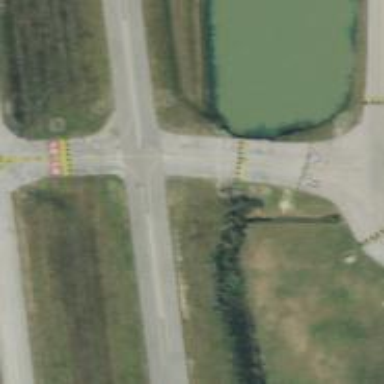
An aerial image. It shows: Asphalt runway at the airport.